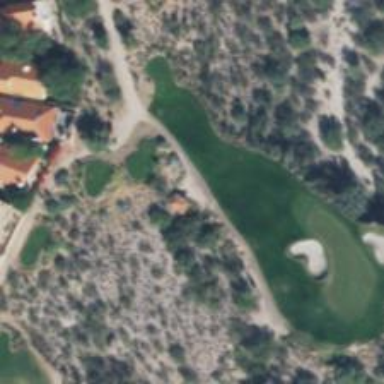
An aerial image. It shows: Path for golf carts.